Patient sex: M
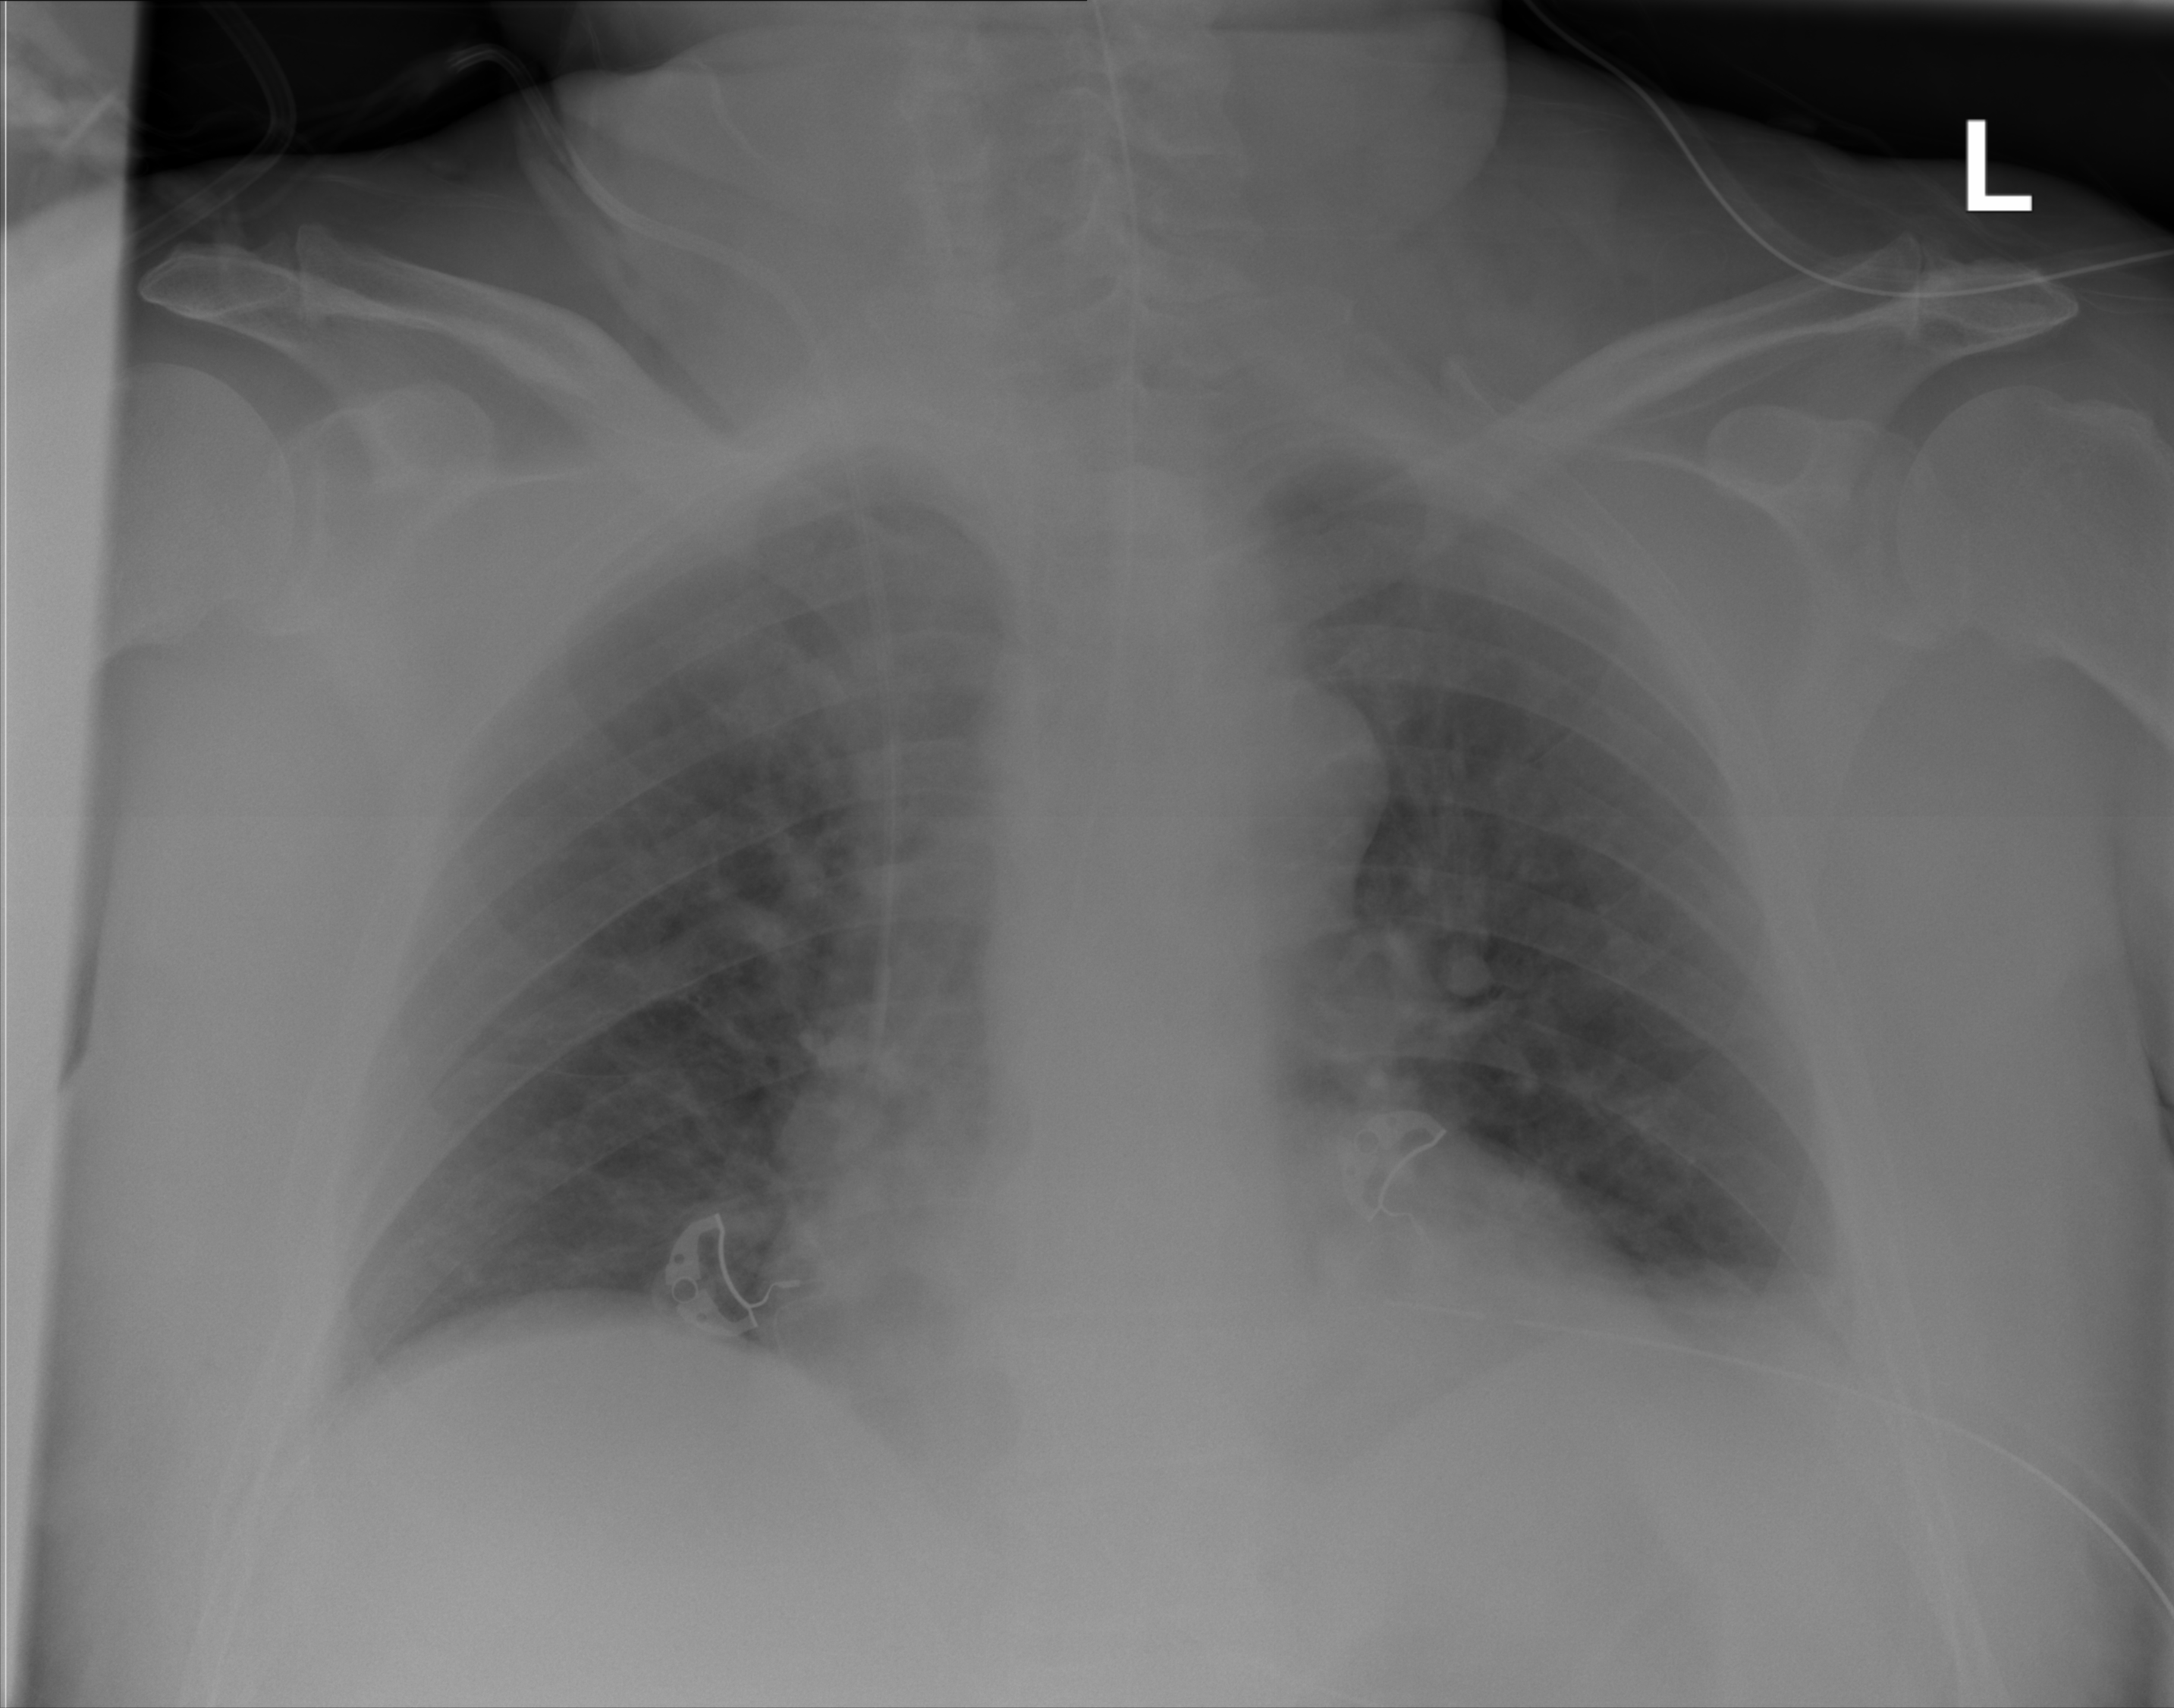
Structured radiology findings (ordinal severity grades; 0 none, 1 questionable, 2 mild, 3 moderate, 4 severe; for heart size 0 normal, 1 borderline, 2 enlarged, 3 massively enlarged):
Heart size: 0
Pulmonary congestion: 0
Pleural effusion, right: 0
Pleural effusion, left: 2
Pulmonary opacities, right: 0
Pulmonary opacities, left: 0
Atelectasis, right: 0
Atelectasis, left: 2